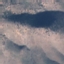
Land use / land cover: HerbaceousVegetation